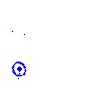
Particle: electron